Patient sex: M
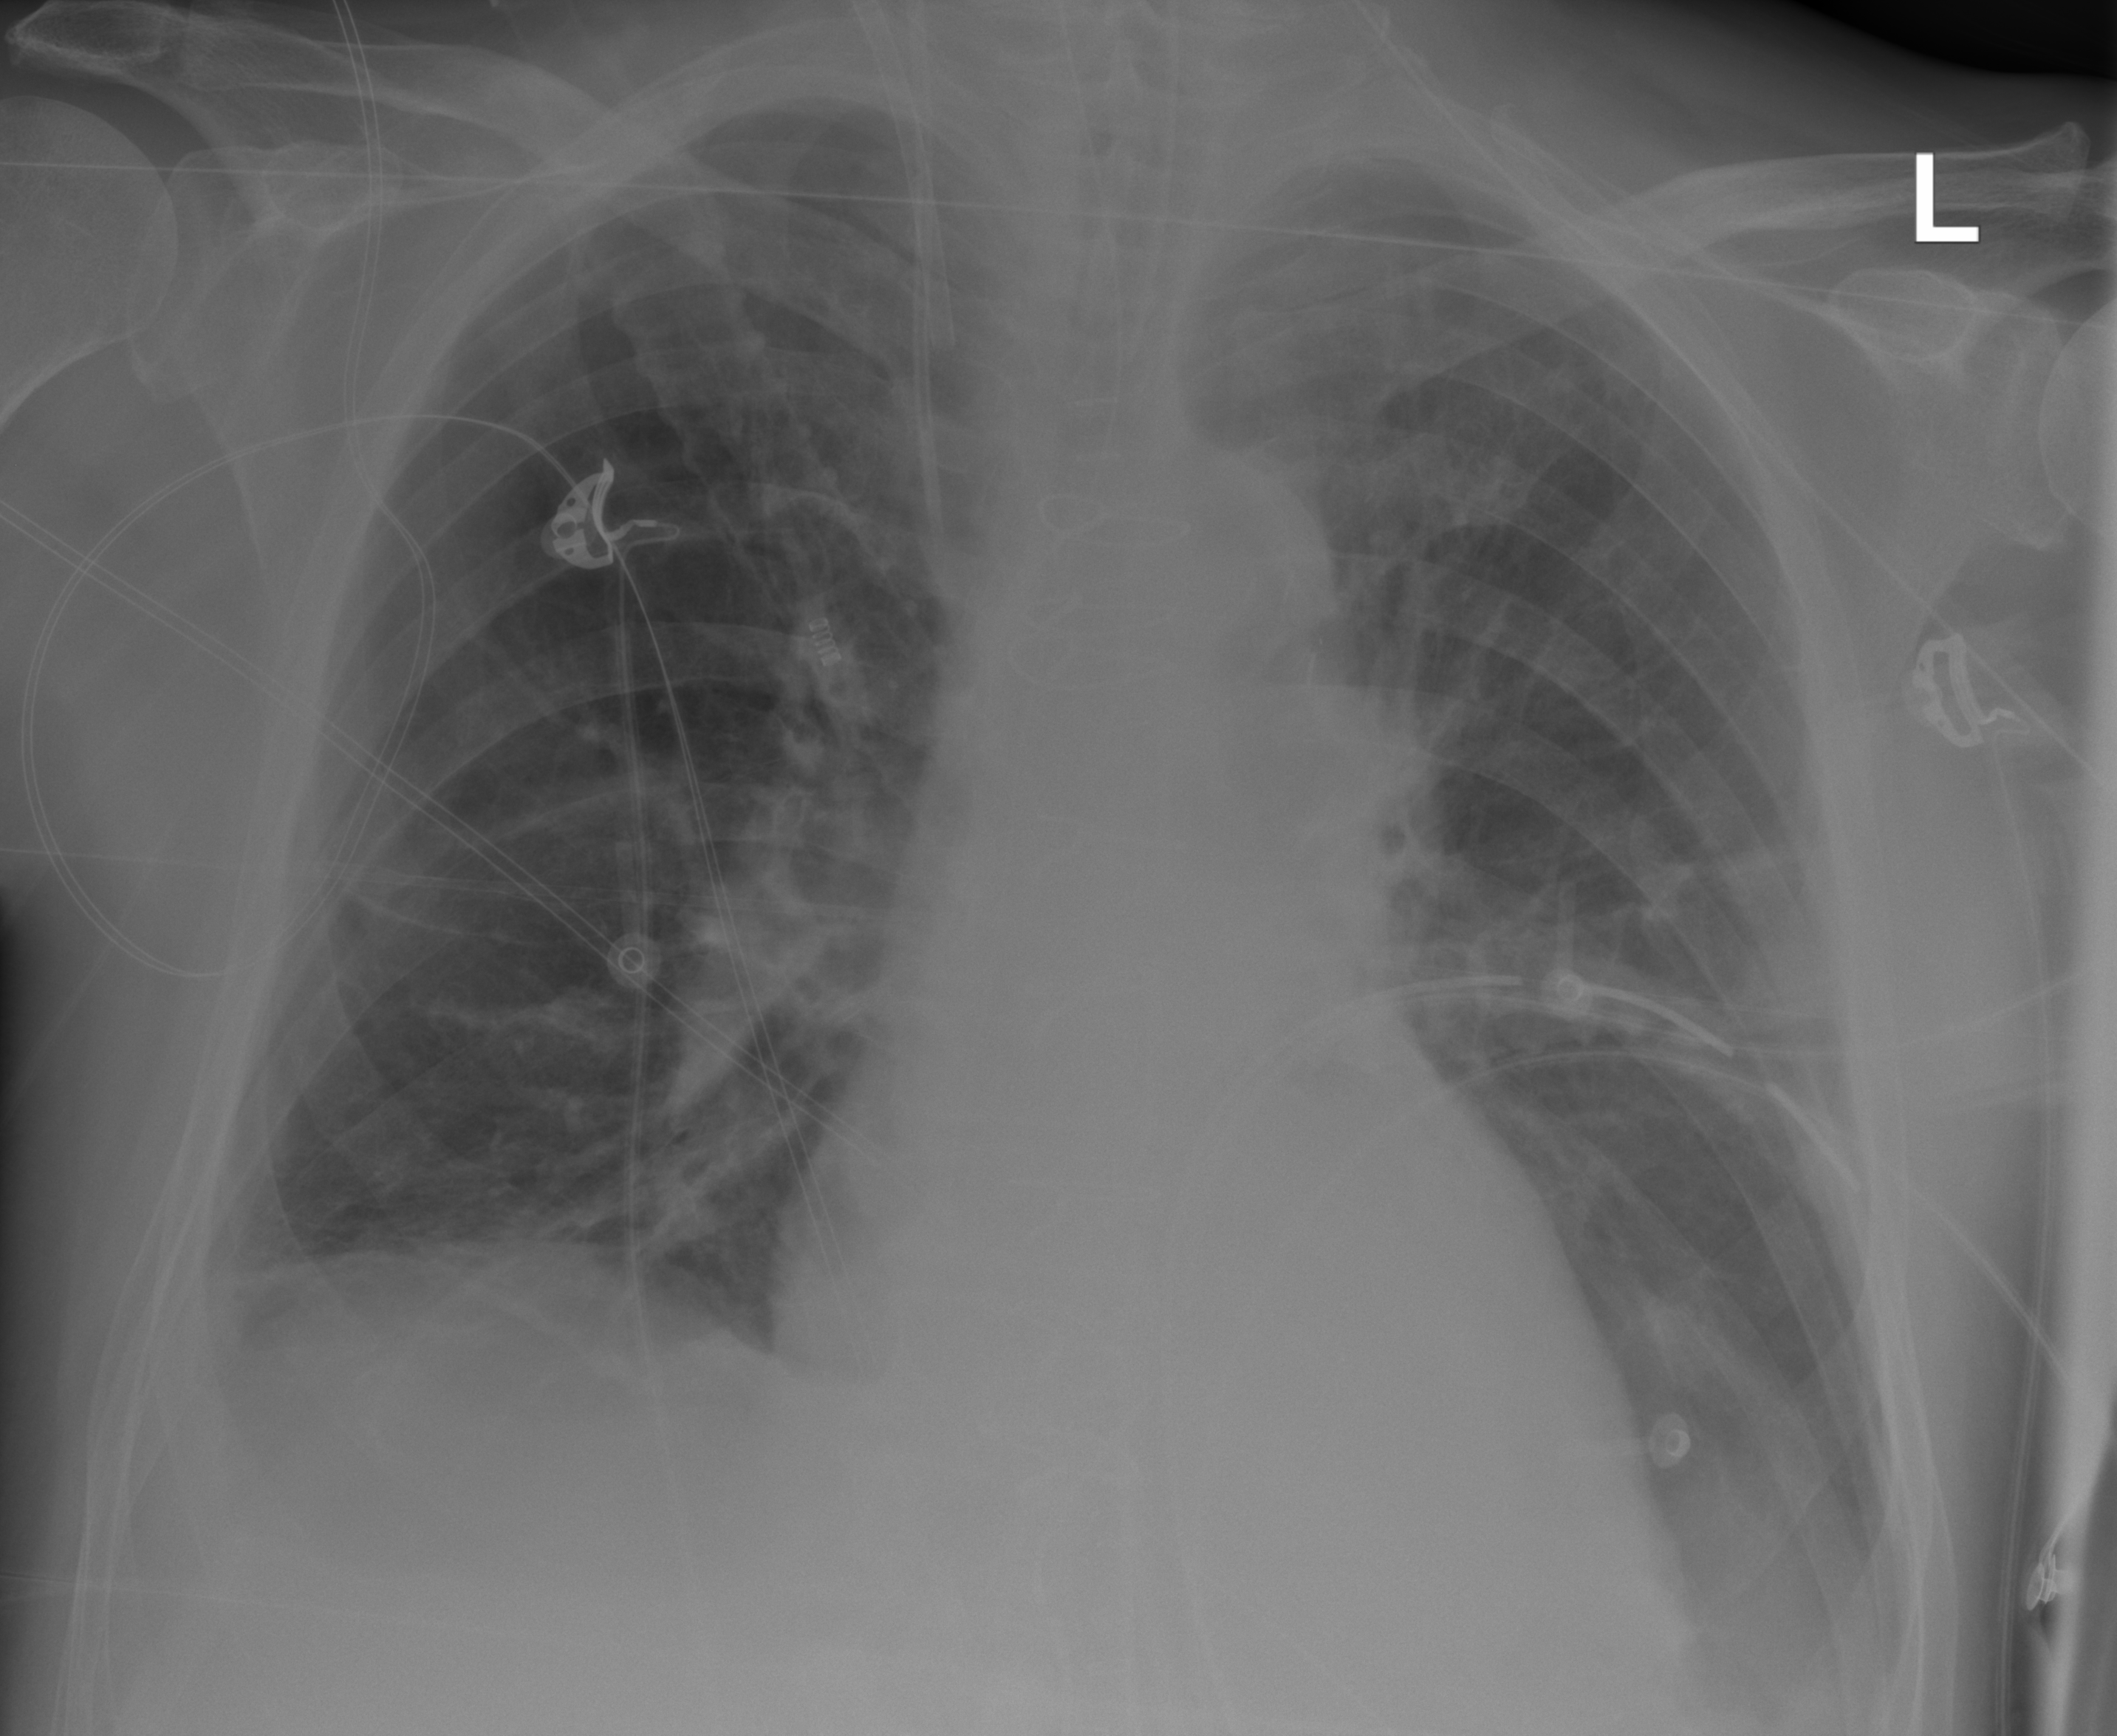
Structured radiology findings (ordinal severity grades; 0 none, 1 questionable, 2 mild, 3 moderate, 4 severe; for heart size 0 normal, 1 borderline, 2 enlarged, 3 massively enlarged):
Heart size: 1
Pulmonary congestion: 0
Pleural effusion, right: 0
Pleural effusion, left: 2
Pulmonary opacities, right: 0
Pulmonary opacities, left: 0
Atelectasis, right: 2
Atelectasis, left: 2